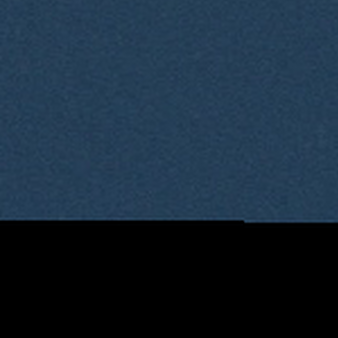
Label: other